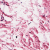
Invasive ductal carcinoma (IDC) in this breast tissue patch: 0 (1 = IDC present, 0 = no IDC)